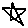
Label: star